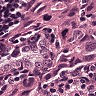
Metastatic tissue present: yes